Platform: macOS
Application: Arc Browser
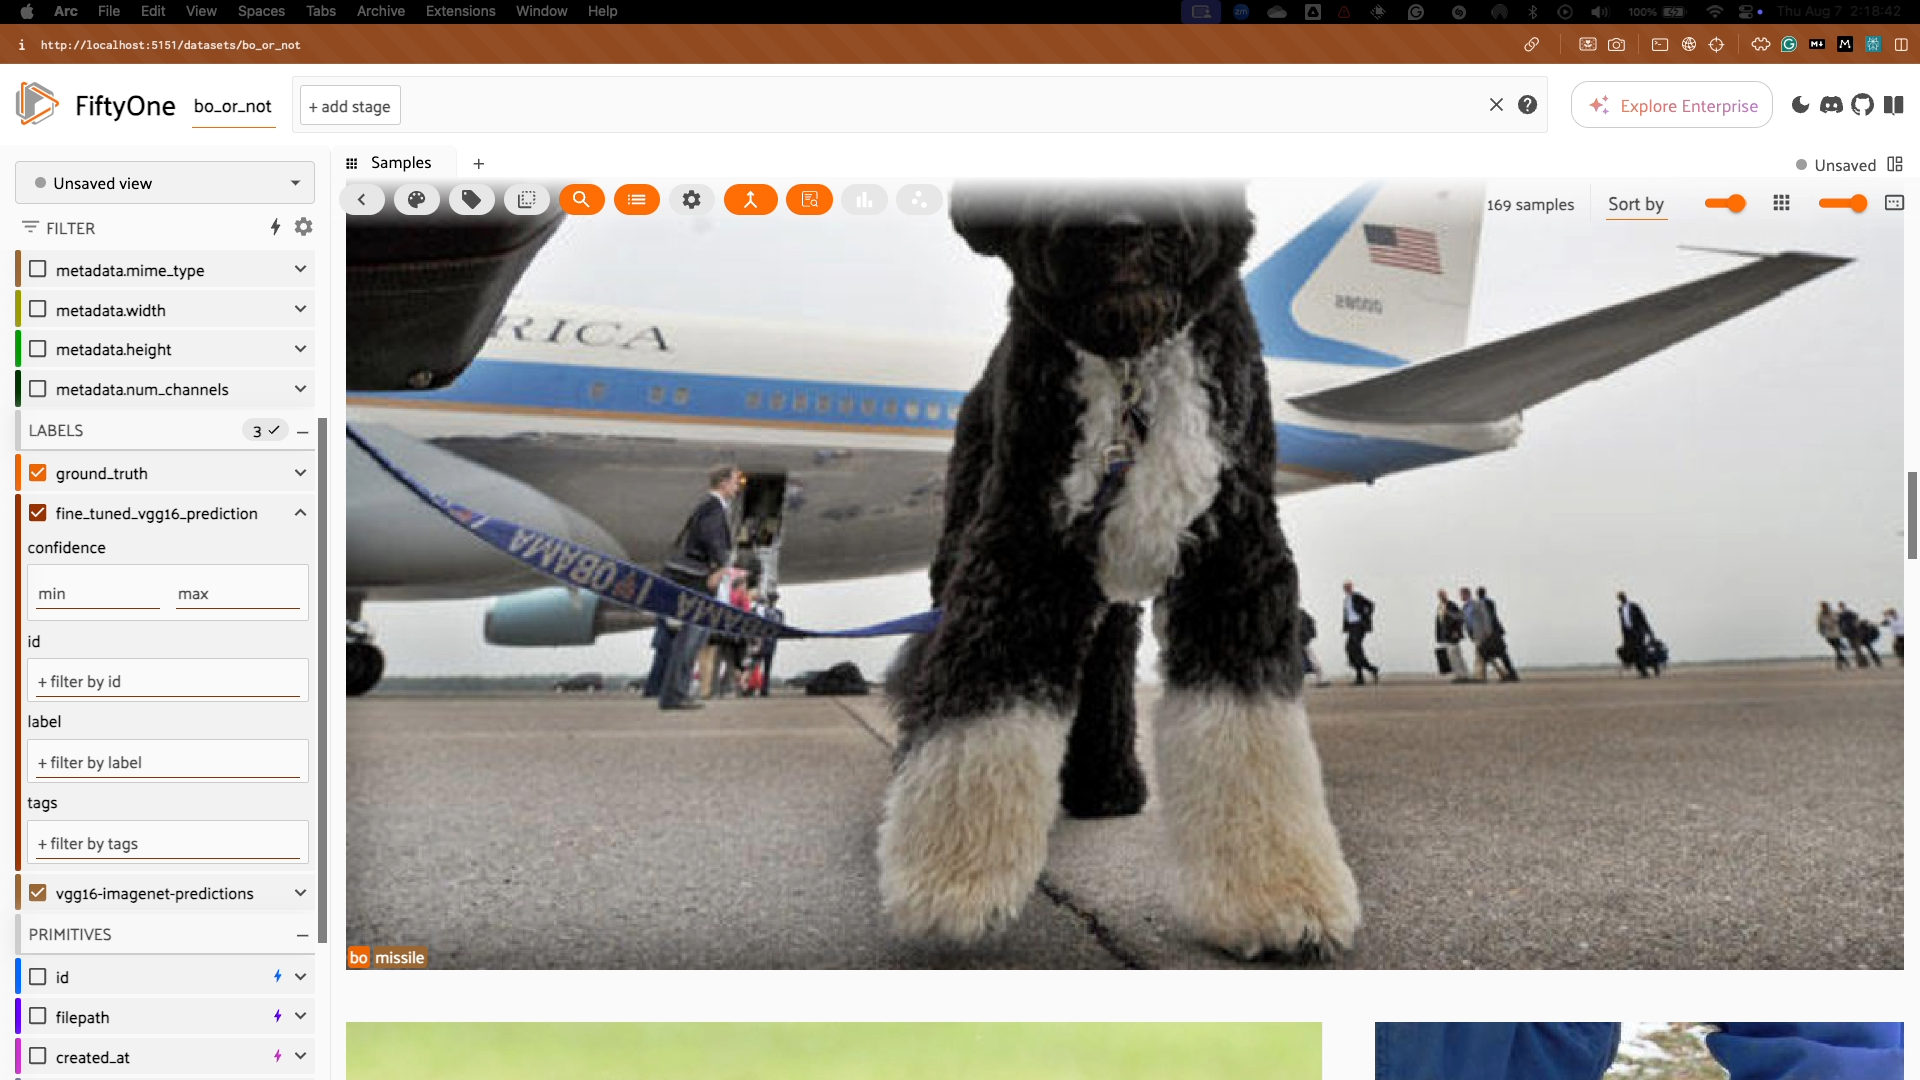
task_description: Hide the available filter options for fine_tuned_vgg16_prediction field
action_type: click
element_info: Icon
steps_since_start: 1